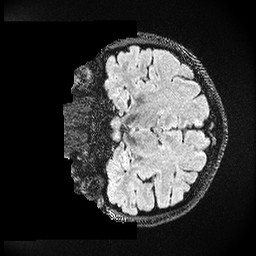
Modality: FLAIR
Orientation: coronal
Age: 37
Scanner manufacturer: ge
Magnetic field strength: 3 T
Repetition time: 4.802 s
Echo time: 0.1172 s